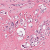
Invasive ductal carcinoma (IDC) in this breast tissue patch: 0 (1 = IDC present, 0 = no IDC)